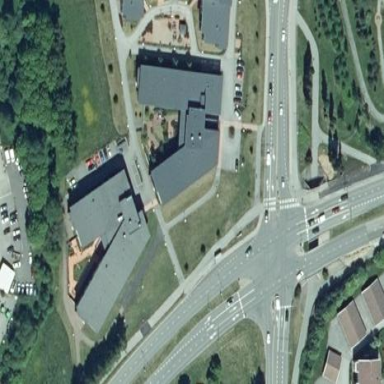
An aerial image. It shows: Nursing home.